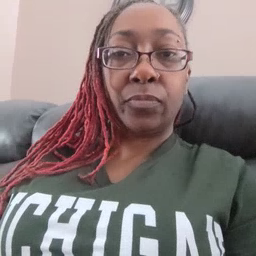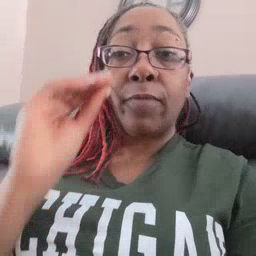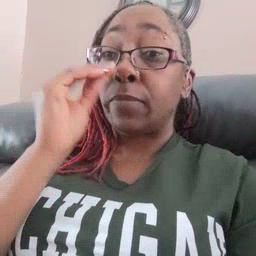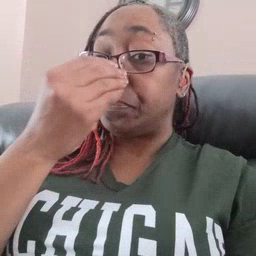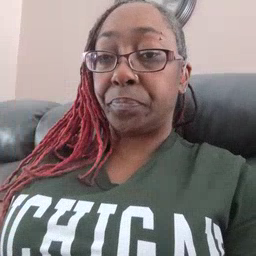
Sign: flower